Question: How can place an image on website
I have album(horizontal) image. I needed place on mobile devices that image that height of image was full device height...And need avaliable horizontal scroll..
like that
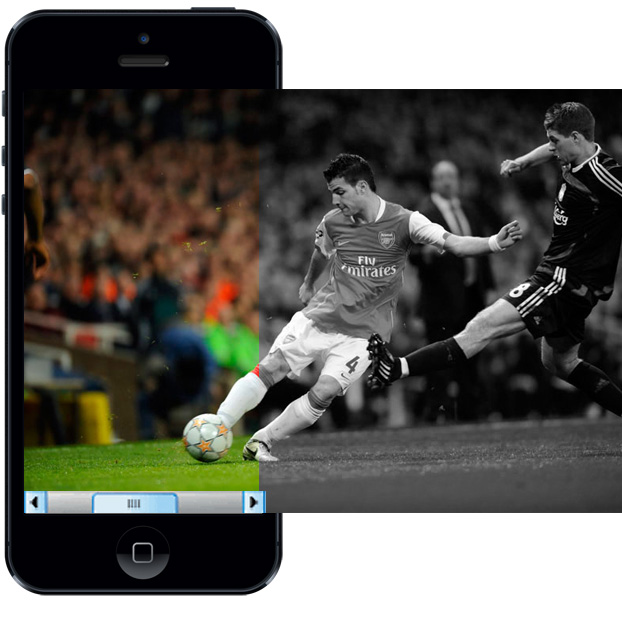
Answer: Example:
'''
html,body {
height:100%;
margin:0px;
}
.img-album {
height:100%;
overflow-y:hidden;
}
.img-album > img {
height:100%;
}
'''
HTML
'''
<div class="img-album">
<img src="http://cdn.wonderfulengineering.com/wp-content/uploads/2014/09/new-wallpaper-3.jpg" />
</div>
'''
<URL>